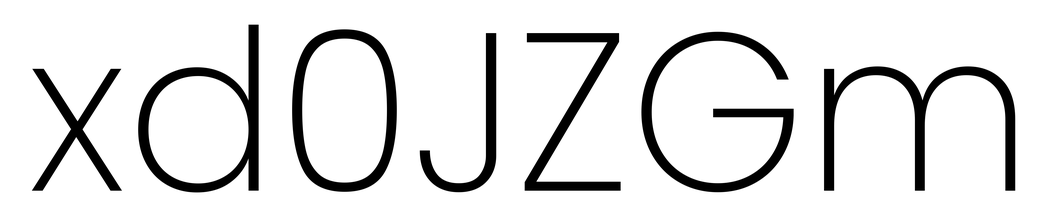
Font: Poppins-ExtraLight